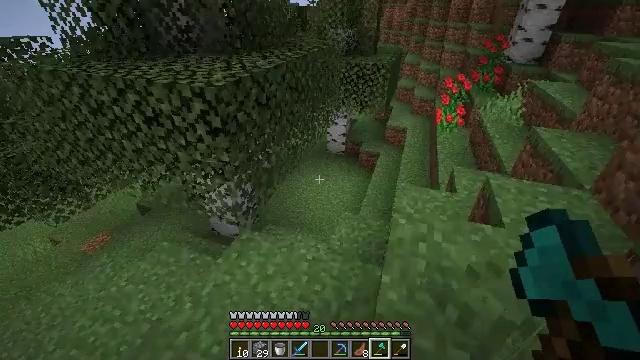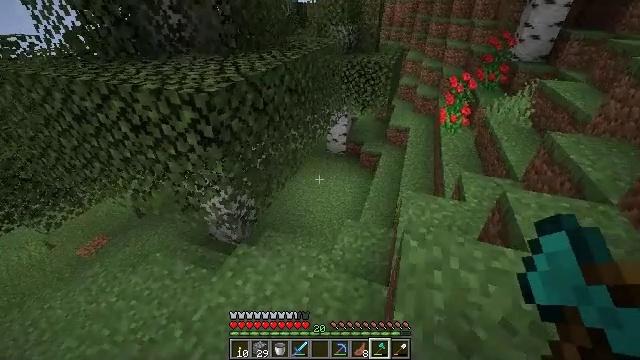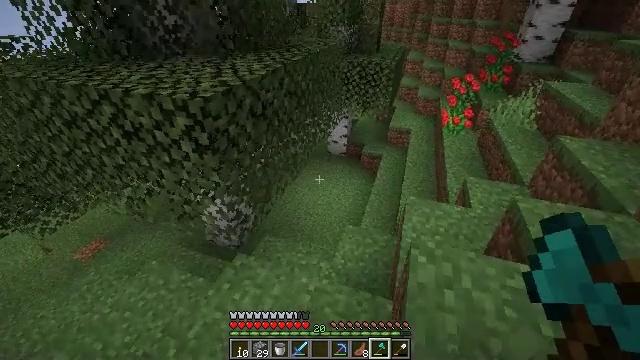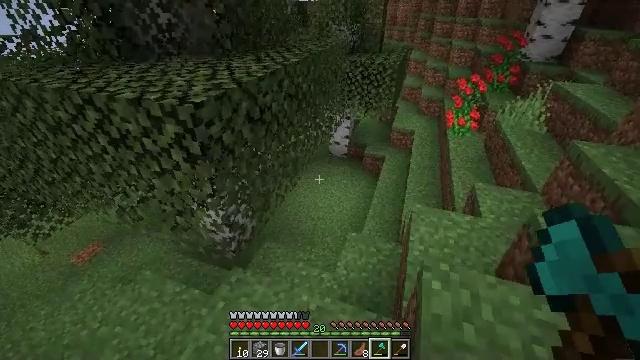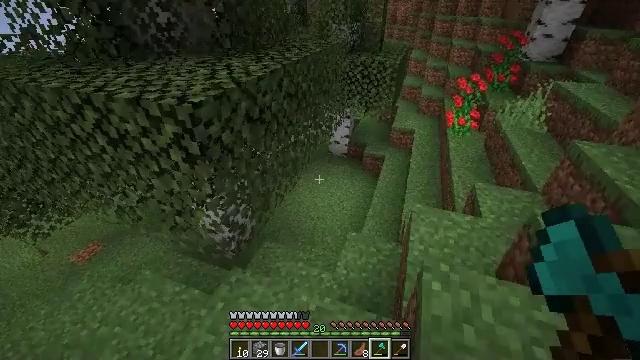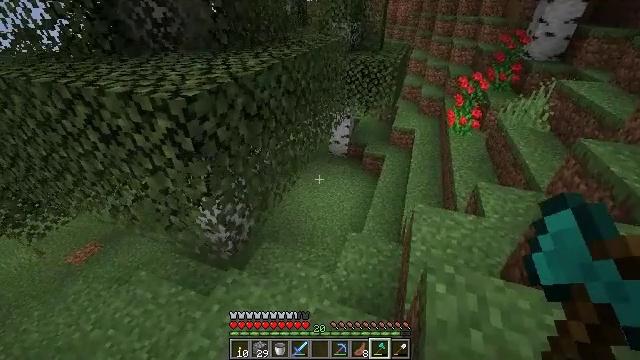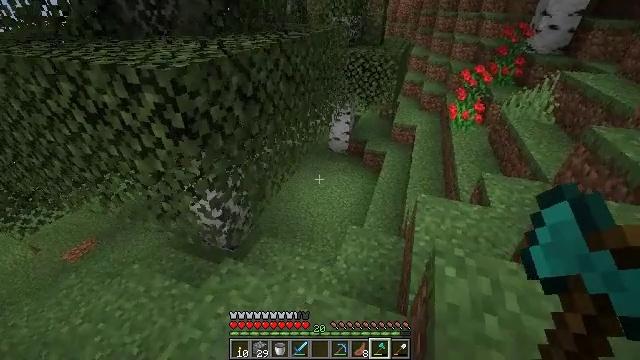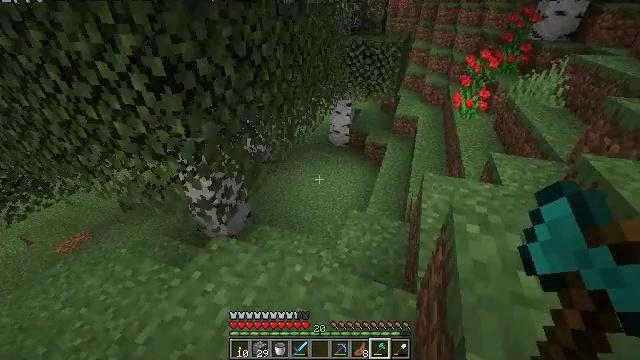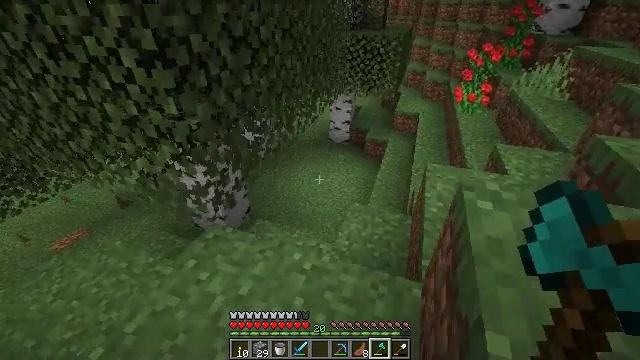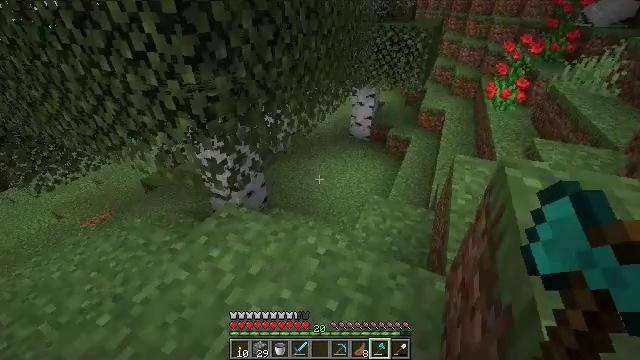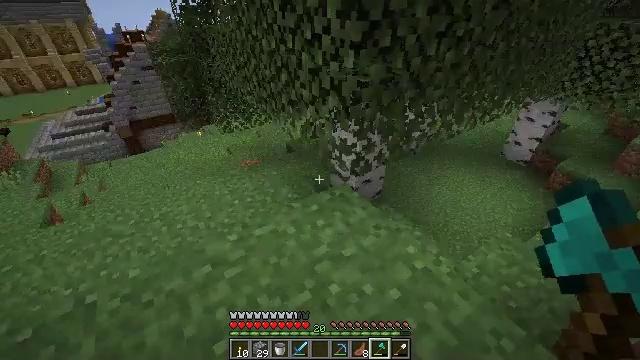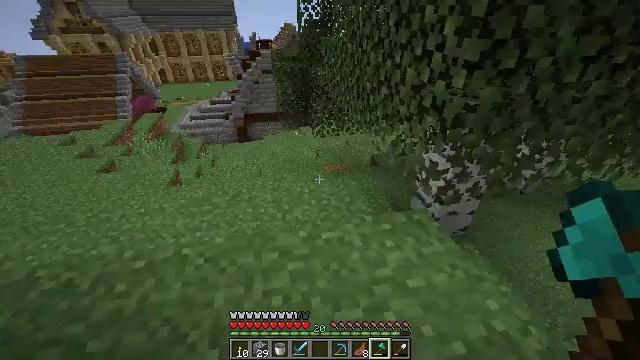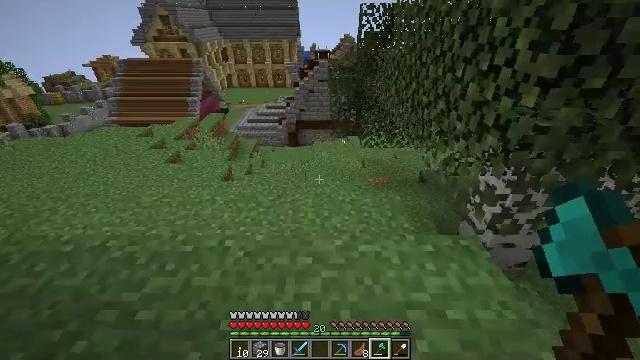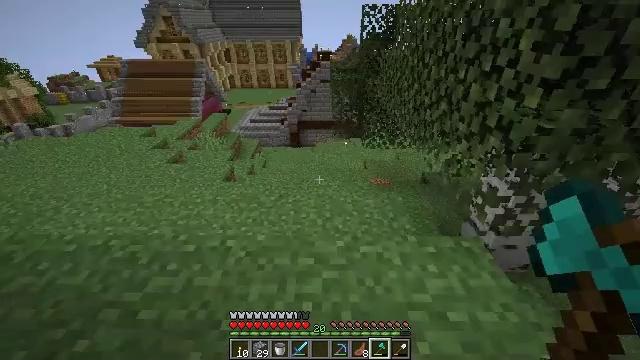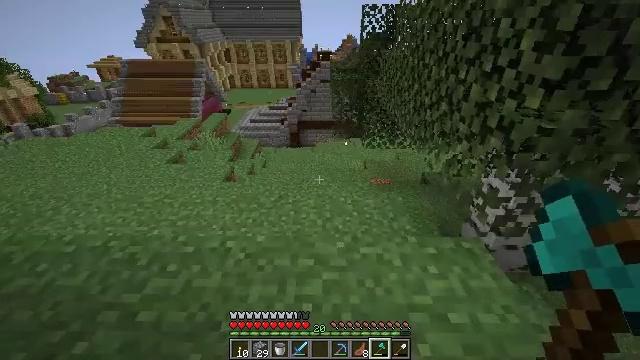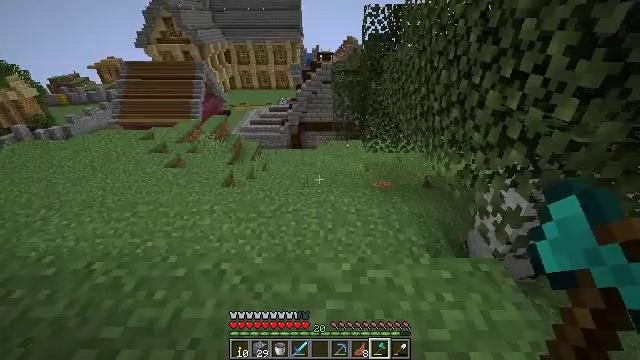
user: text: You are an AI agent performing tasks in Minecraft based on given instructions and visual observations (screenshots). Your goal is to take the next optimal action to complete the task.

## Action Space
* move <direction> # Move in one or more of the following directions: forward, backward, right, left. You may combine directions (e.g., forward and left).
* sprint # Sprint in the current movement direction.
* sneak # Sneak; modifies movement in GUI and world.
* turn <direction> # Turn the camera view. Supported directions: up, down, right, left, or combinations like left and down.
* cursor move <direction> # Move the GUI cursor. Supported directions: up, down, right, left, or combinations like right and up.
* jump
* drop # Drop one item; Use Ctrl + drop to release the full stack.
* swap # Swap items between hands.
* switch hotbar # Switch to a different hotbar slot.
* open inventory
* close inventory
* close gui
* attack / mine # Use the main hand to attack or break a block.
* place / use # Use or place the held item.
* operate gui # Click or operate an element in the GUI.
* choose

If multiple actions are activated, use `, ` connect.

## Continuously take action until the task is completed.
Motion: motion action
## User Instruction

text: Use your axe to get birch logs.
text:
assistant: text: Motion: move forward
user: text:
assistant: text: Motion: move forward
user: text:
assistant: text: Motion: no_op
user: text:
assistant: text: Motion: no_op
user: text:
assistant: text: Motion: no_op
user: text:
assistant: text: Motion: no_op
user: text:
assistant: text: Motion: no_op
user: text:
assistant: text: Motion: no_op
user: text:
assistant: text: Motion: turn left
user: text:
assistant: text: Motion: turn left and down
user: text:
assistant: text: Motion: turn left and up
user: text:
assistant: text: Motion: turn left and up
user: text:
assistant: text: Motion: no_op
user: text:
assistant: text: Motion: move forward
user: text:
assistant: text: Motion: move forward
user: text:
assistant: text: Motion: move forward
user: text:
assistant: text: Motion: move forward
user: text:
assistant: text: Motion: move forward
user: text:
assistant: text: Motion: move forward
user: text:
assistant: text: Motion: move forward
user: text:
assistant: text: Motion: move forward
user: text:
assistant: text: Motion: move forward
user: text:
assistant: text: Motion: move forward
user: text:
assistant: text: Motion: move forward and move left
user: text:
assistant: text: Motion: move forward and move left, turn right
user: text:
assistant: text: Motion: move forward and move left, turn right
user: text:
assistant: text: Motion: move forward and move left, turn right
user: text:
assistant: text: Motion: move forward, turn right
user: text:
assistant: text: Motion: move forward, turn right
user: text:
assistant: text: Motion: move forward, turn right